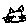
Label: cat